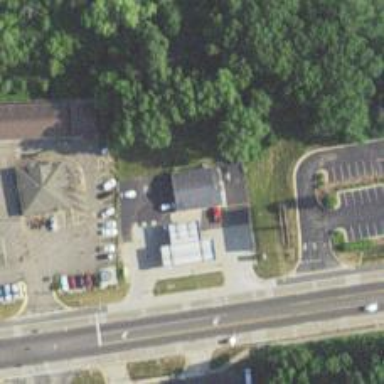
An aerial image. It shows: Convenience shop.